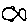
Label: fish